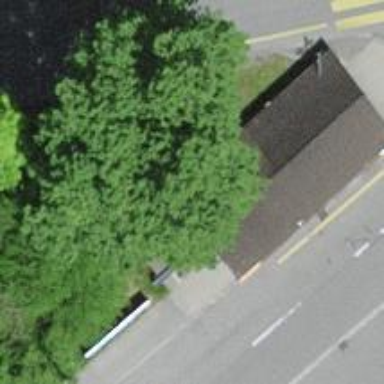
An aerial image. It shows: Kiosk located in building.